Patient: sex M, age 69
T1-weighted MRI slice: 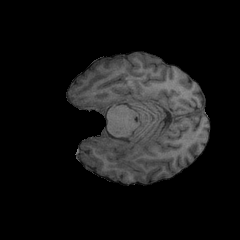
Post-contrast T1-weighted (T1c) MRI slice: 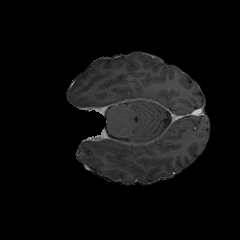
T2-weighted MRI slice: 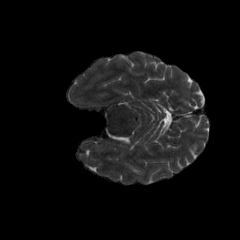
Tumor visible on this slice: no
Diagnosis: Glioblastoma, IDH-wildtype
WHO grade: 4